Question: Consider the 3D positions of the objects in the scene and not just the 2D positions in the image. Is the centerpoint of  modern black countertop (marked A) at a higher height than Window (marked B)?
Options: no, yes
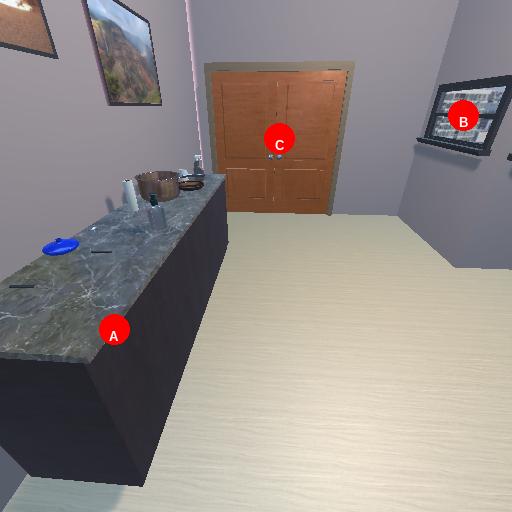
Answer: no